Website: macys
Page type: account-selection
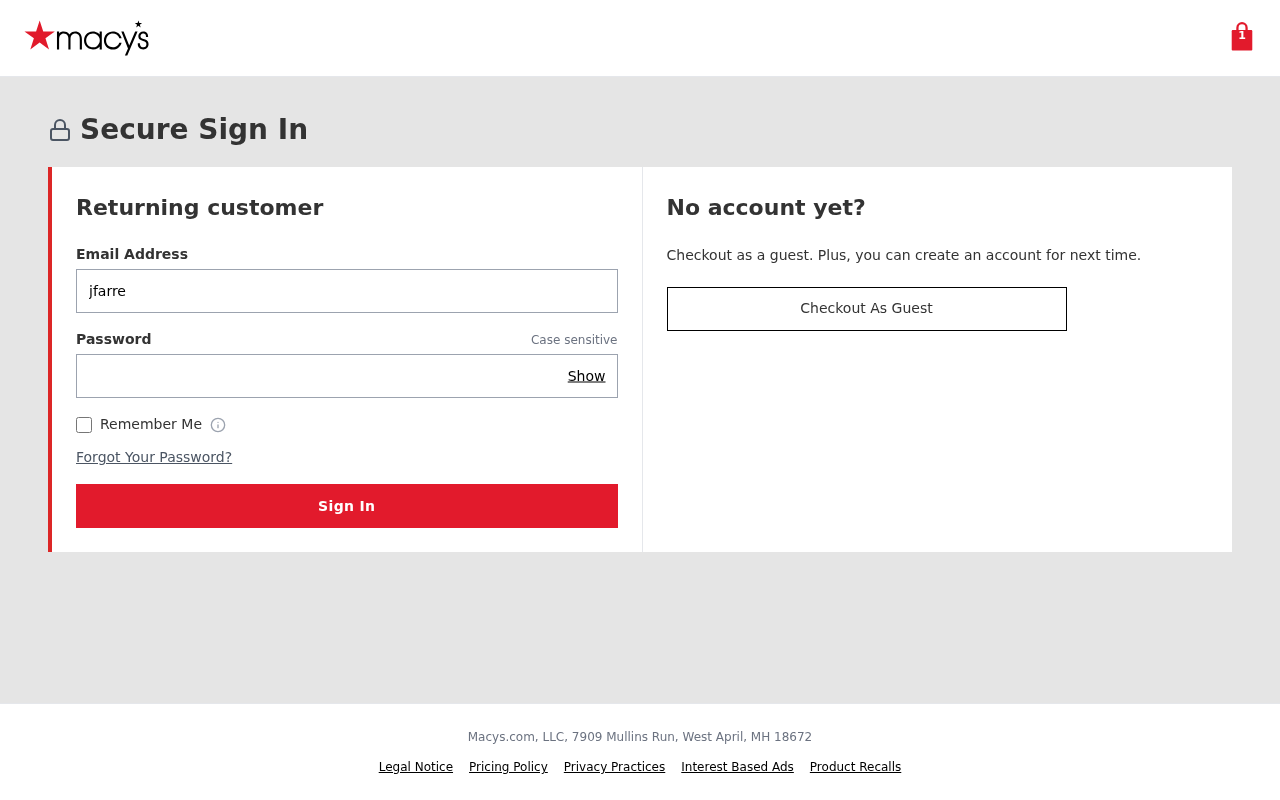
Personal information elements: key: PII_EMAIL
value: jfarrell@hotmail.com
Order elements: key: ORDER_NUM_ITEMS
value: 1